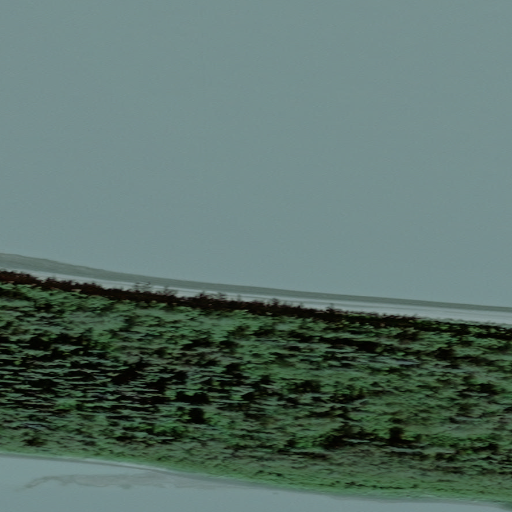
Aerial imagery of island in Alaska named Twelvemile Island containing only unknown